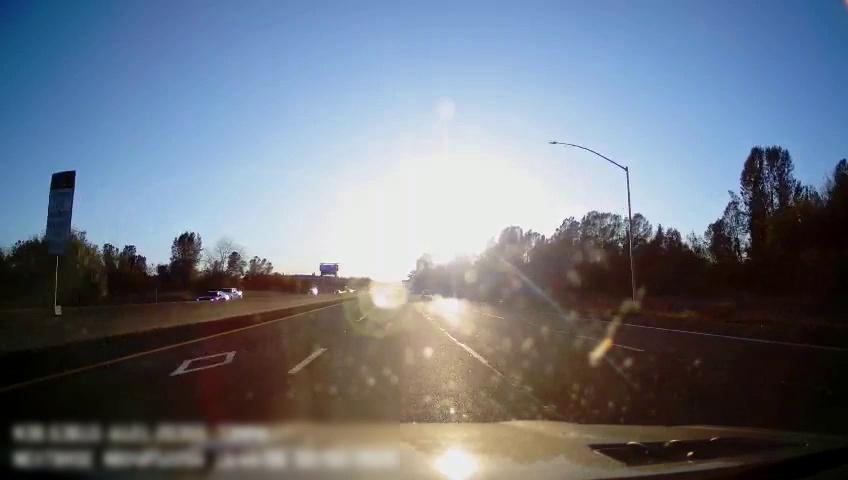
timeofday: Day
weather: Sunny
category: Drivable Space
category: Vehicles | Truck
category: Vehicles | Car
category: Vehicles | SUV
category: Lanes | Alternate Lane
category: Lanes | Alternate Lane
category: Lanes | Current Lane
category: Lanes | Current Lane
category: Lanes | Alternate Lane
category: Traffic | Signs